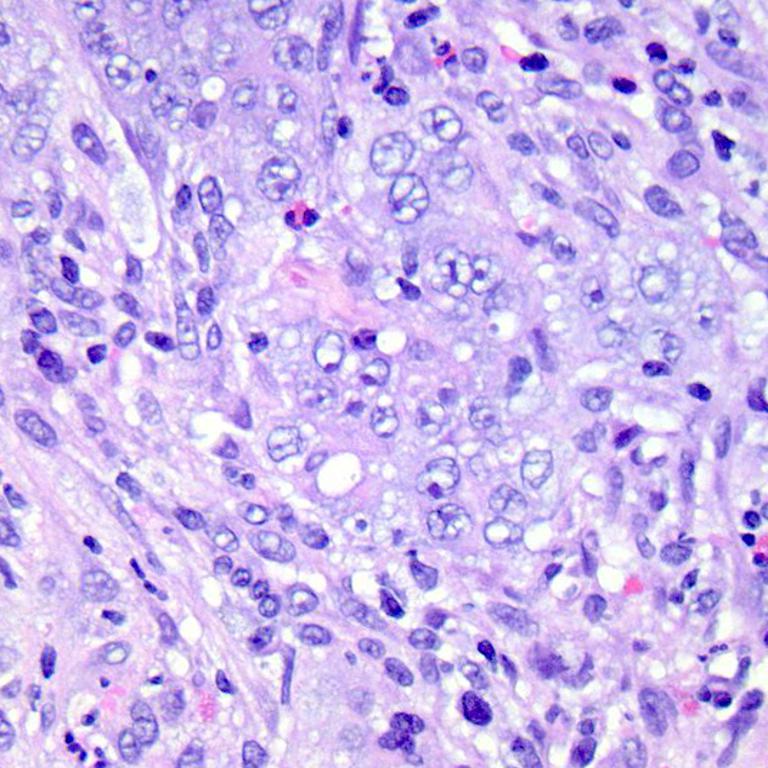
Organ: colon
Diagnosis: adenocarcinomas